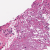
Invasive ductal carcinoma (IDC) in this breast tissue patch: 0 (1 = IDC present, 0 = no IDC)